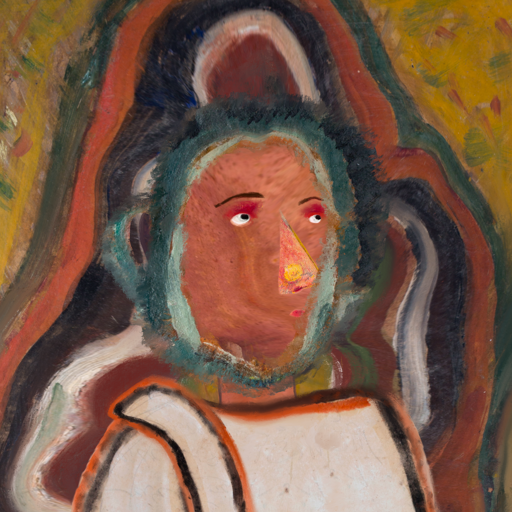
Background: AfterRaid, Head And Neck Side: Mother_And_Son_Mother, Face Side: Irani, Bust: Roy_Bahadur, Hair Side: Boggyland, Head Accessory: Blank, Second Necklace: Blank, Necklace: Blank, Baby: Blank